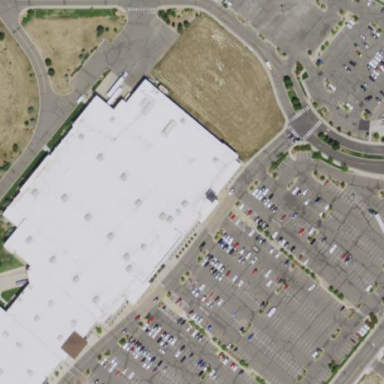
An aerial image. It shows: Warehouse building that houses supermarket.